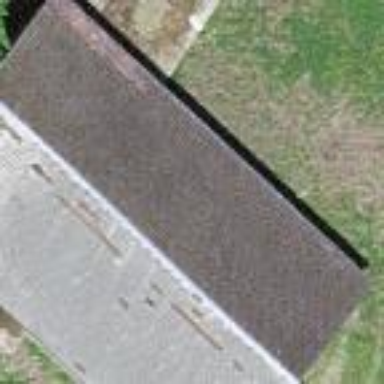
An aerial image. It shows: Barn.